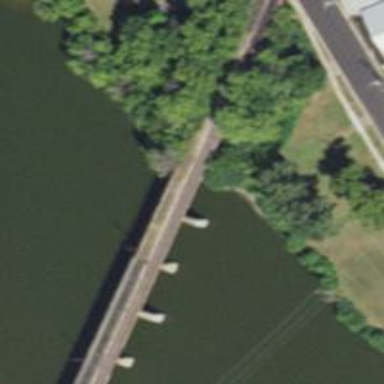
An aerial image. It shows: Abandoned railway bridge.